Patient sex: M
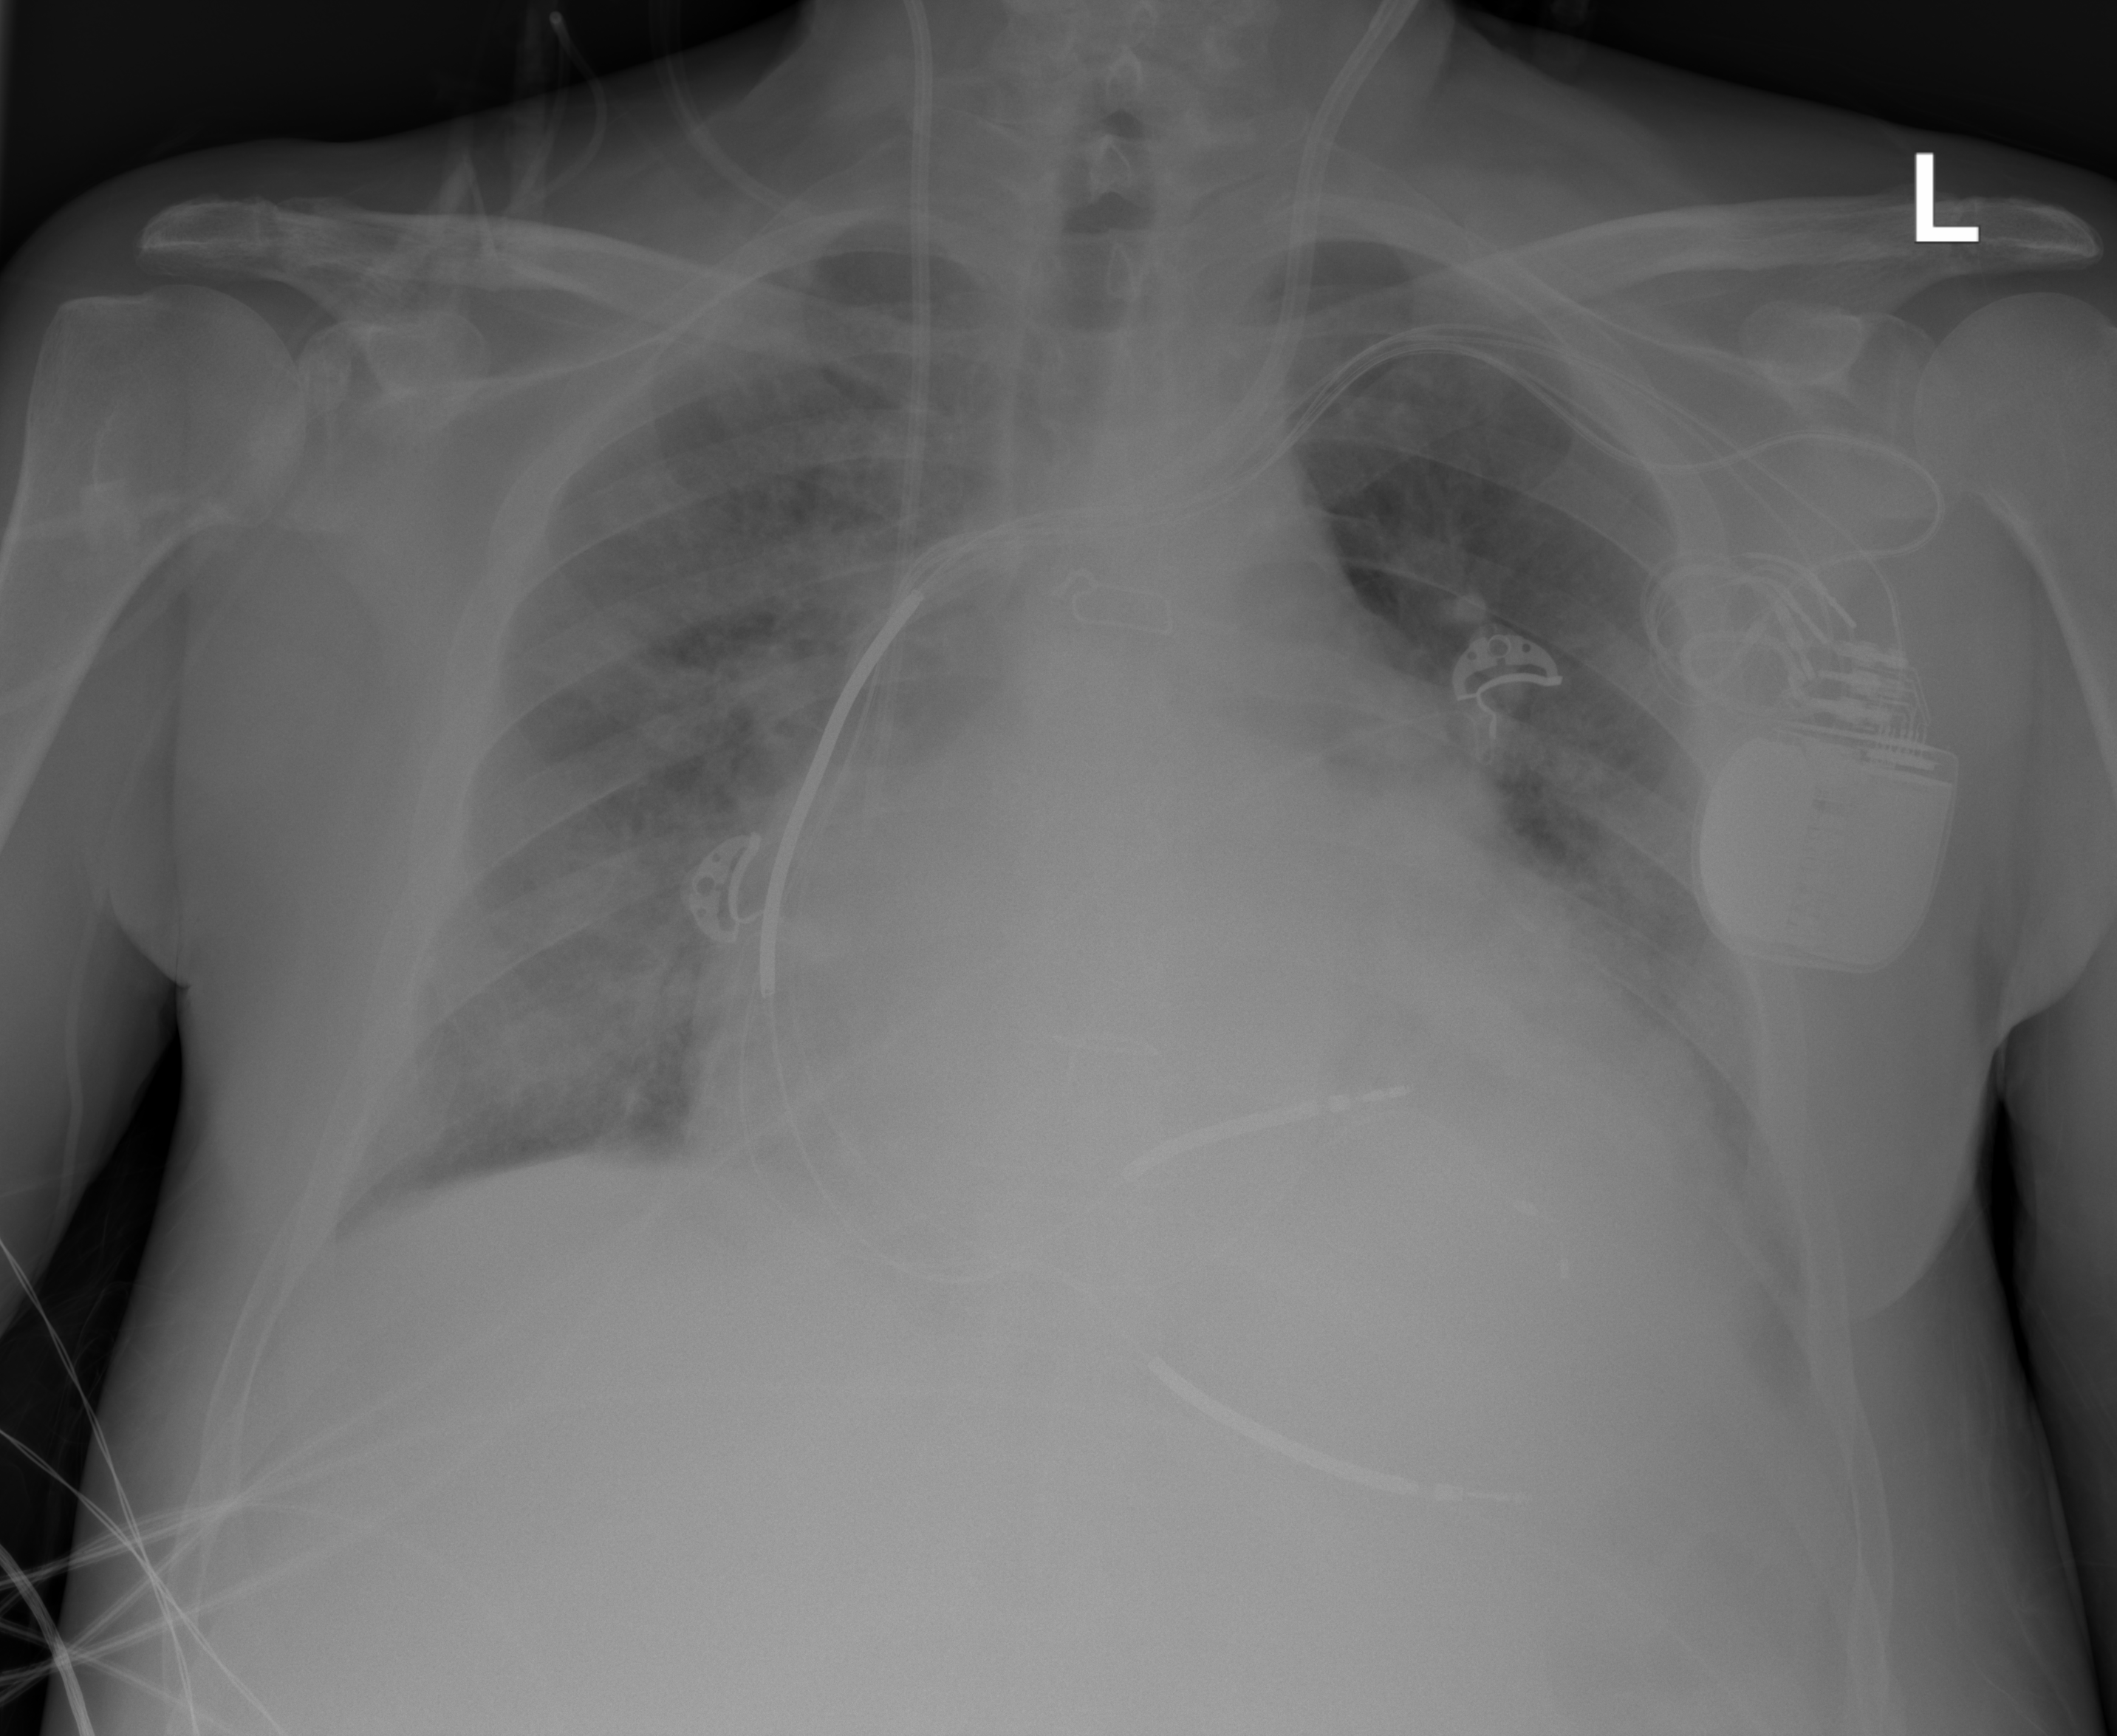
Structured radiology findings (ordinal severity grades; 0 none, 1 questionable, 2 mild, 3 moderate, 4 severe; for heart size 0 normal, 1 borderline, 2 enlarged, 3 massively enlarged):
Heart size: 3
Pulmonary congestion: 2
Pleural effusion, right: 2
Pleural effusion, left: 2
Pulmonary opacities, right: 0
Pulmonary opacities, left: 0
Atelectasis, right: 2
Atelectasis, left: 2